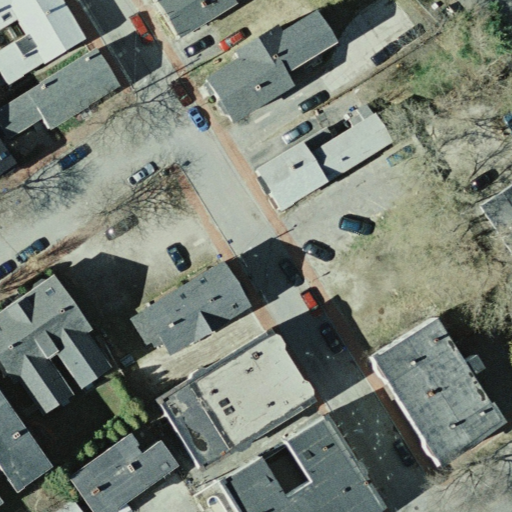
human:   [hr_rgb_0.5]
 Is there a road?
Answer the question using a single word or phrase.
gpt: yes

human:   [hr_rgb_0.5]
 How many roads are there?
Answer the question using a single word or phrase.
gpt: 3

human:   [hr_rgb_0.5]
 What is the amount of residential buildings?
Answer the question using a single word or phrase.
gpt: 9

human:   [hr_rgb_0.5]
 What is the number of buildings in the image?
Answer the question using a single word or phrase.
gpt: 10

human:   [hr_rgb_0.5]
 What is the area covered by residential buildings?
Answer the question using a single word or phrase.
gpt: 2336m2

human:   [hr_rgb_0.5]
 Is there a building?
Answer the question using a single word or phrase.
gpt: yes

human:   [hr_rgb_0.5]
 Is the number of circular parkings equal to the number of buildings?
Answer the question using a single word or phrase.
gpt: no

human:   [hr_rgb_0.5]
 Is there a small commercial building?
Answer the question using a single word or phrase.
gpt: no

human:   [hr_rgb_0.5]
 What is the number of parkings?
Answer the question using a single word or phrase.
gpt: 1

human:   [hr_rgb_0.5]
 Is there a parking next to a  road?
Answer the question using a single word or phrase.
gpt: yes

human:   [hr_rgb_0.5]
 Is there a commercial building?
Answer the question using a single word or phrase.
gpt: no

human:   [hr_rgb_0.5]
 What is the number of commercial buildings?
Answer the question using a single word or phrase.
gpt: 0

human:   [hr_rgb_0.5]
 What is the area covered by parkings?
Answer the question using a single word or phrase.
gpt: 10m2

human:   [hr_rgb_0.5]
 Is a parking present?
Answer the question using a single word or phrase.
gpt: yes

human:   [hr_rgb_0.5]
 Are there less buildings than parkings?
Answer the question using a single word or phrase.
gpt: no

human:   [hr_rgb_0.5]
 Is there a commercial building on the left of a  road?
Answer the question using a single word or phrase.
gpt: no

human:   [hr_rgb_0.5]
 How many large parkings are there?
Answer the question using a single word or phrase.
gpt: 0

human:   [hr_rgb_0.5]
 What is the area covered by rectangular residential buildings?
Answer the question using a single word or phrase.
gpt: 789m2

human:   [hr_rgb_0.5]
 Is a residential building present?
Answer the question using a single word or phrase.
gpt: yes

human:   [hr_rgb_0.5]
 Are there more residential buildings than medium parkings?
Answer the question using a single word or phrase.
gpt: yes

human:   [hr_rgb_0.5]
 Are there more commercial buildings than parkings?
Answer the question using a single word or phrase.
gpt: no

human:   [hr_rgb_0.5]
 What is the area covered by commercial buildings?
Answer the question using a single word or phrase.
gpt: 0m2

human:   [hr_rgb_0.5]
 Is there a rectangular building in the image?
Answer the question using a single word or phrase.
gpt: yes

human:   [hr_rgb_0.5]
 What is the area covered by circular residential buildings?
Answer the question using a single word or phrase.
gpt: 0m2

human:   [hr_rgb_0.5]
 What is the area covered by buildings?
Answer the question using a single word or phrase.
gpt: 2339m2

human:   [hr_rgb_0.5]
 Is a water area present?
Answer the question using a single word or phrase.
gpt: no

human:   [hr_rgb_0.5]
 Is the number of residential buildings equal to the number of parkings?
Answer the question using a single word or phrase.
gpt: no

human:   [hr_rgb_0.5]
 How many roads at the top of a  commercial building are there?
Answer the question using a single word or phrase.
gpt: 0

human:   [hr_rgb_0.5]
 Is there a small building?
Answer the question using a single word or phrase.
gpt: yes

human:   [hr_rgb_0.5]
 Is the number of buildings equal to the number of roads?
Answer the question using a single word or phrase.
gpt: no

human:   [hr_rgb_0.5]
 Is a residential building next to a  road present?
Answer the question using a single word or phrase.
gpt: yes

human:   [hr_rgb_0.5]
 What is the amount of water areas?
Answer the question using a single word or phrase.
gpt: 0

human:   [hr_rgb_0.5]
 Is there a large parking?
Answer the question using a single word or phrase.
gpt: no

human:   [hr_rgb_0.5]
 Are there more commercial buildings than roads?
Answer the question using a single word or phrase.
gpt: no

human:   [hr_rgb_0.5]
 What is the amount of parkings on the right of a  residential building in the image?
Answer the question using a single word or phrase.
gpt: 1

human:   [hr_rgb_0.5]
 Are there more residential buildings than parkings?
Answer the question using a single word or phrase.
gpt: yes

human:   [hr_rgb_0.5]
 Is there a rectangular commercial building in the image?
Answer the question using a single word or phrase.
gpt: no

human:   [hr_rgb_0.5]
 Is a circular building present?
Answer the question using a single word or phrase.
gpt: no

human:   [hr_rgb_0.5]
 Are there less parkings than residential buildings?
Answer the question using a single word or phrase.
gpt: yes

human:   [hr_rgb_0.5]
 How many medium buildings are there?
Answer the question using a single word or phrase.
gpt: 8

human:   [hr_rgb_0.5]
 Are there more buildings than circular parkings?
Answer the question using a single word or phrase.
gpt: yes

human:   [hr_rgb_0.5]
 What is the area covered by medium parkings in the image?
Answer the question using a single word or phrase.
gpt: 0m2

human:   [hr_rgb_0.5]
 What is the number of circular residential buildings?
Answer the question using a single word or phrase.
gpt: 0

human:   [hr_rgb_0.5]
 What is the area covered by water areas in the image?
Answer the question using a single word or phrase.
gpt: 0m2

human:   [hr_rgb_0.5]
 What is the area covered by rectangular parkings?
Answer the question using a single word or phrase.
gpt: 10m2

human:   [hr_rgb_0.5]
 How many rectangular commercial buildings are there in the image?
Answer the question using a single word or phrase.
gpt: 0

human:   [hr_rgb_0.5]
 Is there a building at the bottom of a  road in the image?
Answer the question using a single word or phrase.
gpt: yes

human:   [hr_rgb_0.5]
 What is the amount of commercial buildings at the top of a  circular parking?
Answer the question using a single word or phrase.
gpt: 0

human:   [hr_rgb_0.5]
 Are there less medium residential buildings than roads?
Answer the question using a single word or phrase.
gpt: no

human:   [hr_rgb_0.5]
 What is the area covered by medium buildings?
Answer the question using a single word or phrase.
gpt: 2253m2

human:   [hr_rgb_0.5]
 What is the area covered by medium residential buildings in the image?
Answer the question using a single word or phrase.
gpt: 2253m2

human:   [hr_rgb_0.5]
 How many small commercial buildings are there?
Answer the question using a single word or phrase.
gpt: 0

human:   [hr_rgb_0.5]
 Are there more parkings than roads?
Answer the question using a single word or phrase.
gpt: no

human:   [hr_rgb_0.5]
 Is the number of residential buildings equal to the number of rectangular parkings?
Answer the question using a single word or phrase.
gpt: no

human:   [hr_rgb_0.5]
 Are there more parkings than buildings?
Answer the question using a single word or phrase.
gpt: no

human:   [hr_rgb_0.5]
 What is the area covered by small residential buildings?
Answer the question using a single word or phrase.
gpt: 83m2

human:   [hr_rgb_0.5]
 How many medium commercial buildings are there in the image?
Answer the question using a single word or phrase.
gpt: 0

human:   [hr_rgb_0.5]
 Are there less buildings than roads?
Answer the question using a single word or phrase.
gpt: no

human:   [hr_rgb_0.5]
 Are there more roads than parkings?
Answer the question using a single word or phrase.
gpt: yes

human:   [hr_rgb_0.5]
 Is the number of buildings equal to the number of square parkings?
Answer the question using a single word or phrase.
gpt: no

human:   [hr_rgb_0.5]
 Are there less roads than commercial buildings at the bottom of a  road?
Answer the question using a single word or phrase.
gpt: no

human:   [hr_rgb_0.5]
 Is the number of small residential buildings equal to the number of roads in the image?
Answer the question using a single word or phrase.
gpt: no

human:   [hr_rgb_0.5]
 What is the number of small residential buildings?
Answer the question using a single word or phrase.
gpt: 1

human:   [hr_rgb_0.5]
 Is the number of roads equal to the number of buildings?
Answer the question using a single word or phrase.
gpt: no